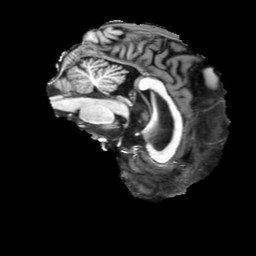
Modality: T1w
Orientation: sagittal
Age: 38
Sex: female
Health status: ill